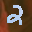
Label: 2